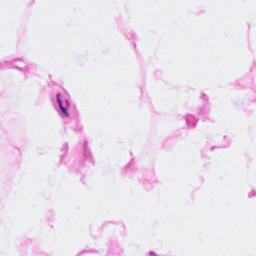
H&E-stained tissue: Breast